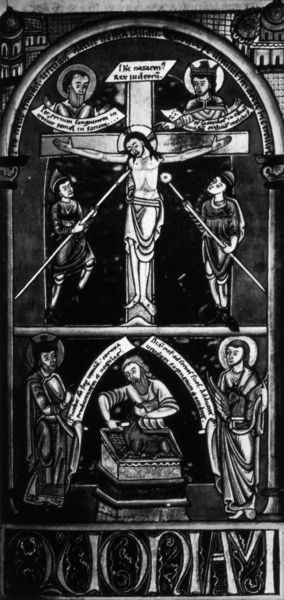
Titel: Bibel von Floreffe, Bd. 1
Standort: Herstellungsort: (Maasland) (EU - Maasland)
Institution: London,  British Museum
Schlagwörter: gott, himmel, mann, fenster, glas, männer, schwarz, tuch, tod, tot, kirche, gewänder, krone, schrift, bogen, könig, lanze, soldaten, hängen, lamm, kreuz, religion, stich, buchstaben, rom, römer, heiligenschein, christus, jesus, kreuzigung, heilige, opfer, speer, heilig, sünde, schriftband, spieß, spruchbänder, schriftbänder, durchbohren, ehilige